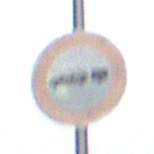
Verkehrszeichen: VerbotPersonenkraftwagenMitAnhaenger
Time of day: Midday
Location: Roofed (Beach)
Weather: Overcast
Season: NotSpecified
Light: Natural